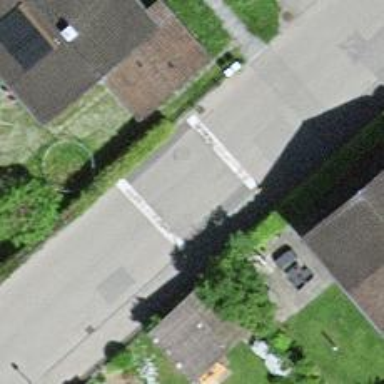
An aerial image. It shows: Traffic calming hump on the road.